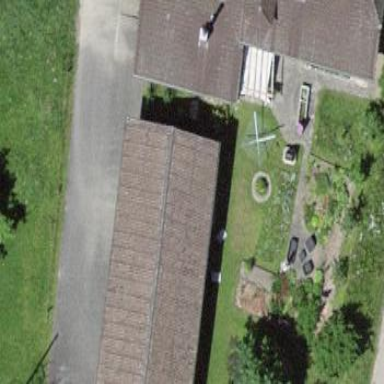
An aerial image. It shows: Rural barn.